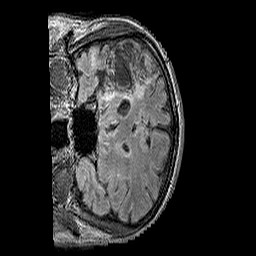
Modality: FLAIR
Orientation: coronal
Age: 49
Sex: male
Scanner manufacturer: siemens
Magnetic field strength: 3 T
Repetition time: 6 s
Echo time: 0.388 s